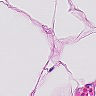
Metastatic tissue present: no